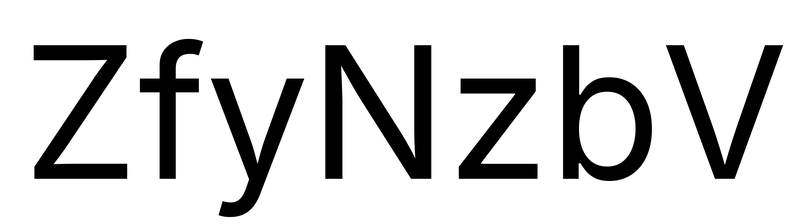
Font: Inter_Regular